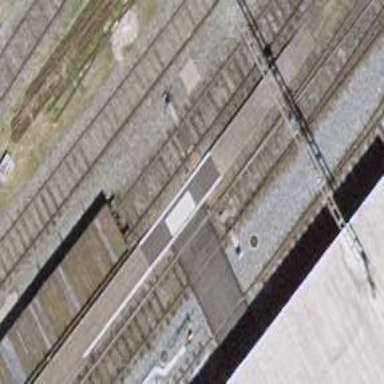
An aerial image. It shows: Crossing with gate barrier for the railway.